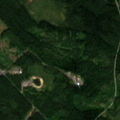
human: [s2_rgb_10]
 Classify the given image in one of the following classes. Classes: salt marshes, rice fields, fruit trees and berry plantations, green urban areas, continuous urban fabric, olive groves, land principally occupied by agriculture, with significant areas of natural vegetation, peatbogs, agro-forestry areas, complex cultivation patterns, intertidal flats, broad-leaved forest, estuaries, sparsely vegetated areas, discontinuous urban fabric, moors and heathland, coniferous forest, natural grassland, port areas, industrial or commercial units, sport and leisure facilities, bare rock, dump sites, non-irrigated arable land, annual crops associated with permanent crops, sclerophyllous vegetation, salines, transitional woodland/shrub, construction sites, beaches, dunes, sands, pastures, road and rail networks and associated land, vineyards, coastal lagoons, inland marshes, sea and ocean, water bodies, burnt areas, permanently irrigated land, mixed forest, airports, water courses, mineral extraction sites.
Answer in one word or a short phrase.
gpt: coniferous forest, mixed forest, transitional woodland/shrub